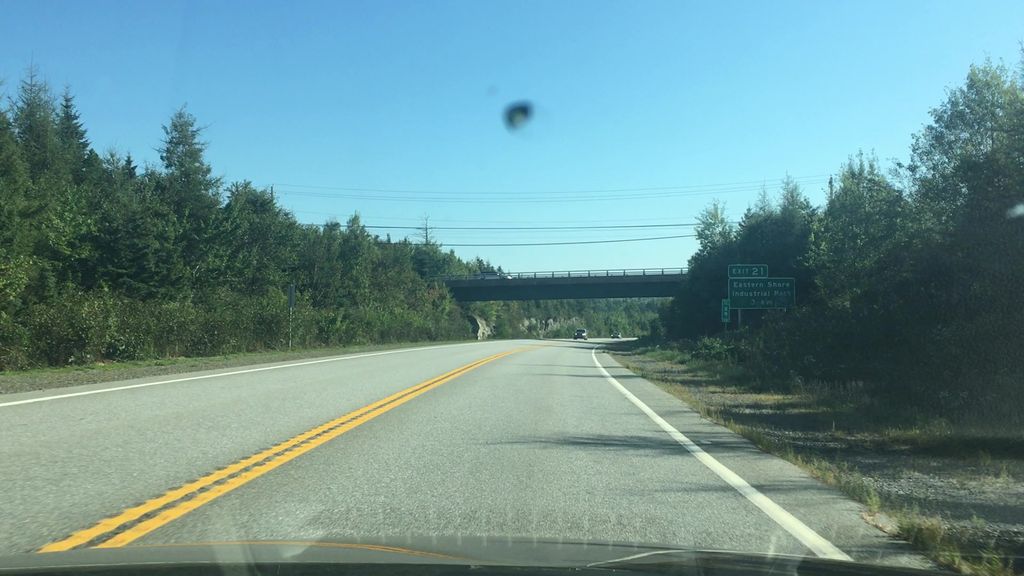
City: halifax